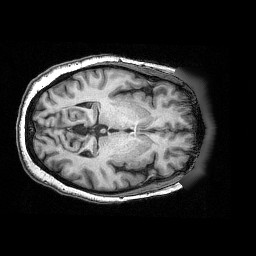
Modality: T1w
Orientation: axial
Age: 58
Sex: female
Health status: ill
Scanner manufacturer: siemens
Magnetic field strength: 3 T
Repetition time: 0.0025 s
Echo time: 0.00336 s